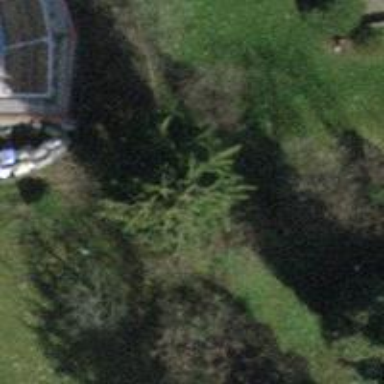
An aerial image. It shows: Evergreen needle-leaved tree.